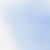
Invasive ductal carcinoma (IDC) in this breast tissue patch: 0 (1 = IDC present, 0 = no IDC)